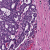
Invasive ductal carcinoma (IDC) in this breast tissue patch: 1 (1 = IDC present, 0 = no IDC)